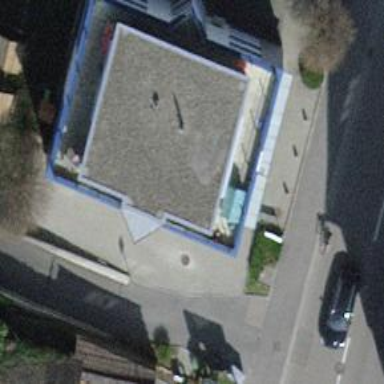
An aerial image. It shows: Kindergarten building.